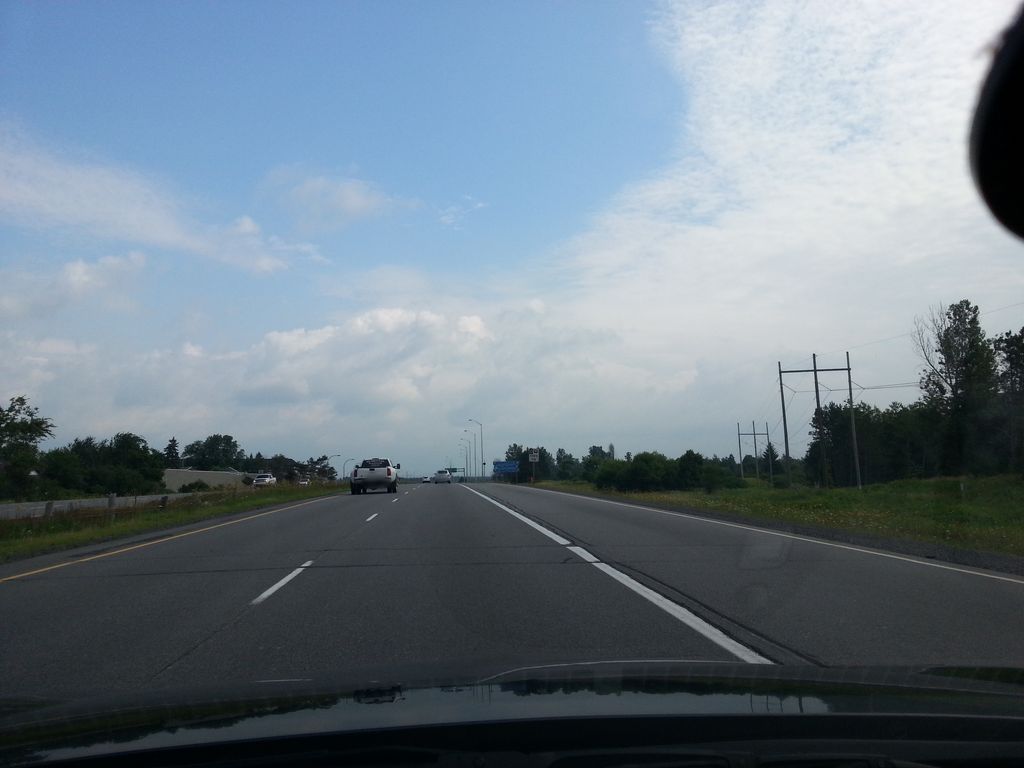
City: ottawa-gatineau